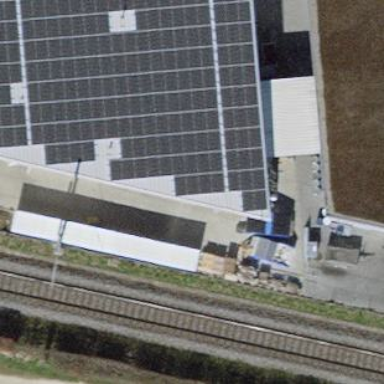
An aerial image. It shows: Solar photovoltaic panel generator installed on the roof.